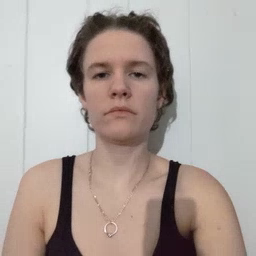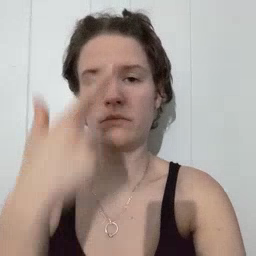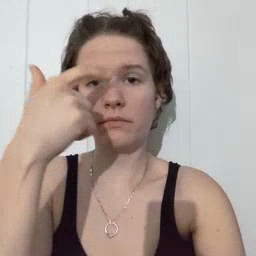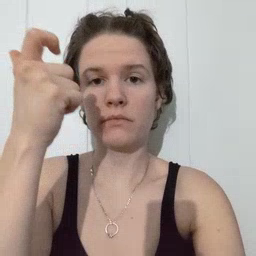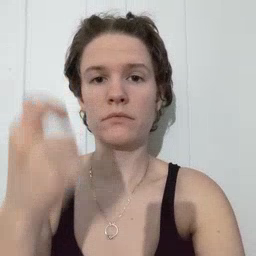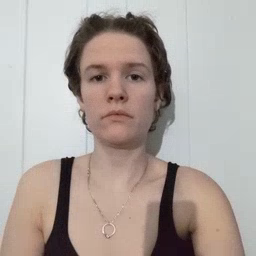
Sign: because